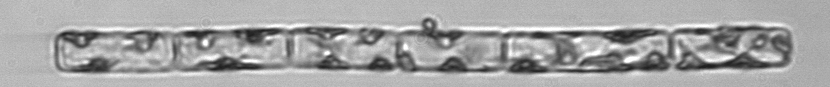
Label: Guinardia_delicatula